Question: I create a clickable link with
'''
Pattern pattern = Pattern.compile("Passwort vergessen?");
Linkify.addLinks(forgotPasswordTextView, pattern, "something://");
'''
The link works, but the result looks like this:

the question mark isn't linkified. I both tried putting the String
> Passwort vergessen?
plain inside code/XML as well as within 'strings.xml', I laso tried replacing the ? with '&#63;', to no avail.
Anything I can do?
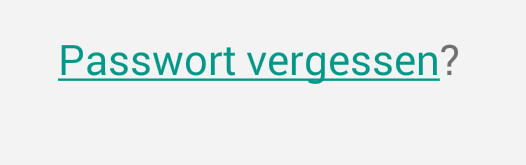
Answer: Try doing
'''
forgotPasswordTextView.setText(Html.fromHtml("<a href='http://google.com/'>Passwort vergessen?</a>)");
'''